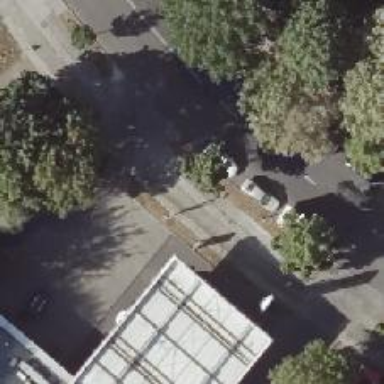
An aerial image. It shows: Tertiary road with asphalt surface and sidewalks on both sides. It also has parallel parking lane on the street and track cycleway adjacent to it.